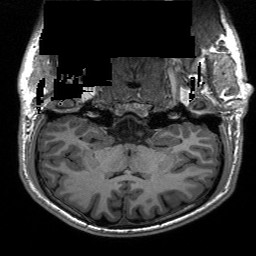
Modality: T1w
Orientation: sagittal
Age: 19
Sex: male
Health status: healthy
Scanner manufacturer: siemens
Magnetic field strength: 3 T
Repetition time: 3.2 s